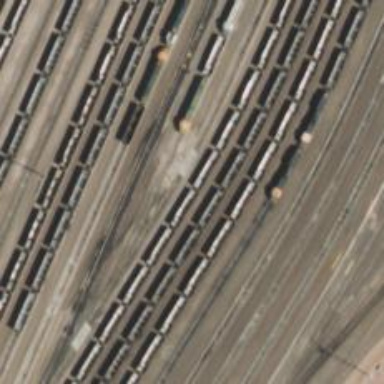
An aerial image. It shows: Railway yard in service.